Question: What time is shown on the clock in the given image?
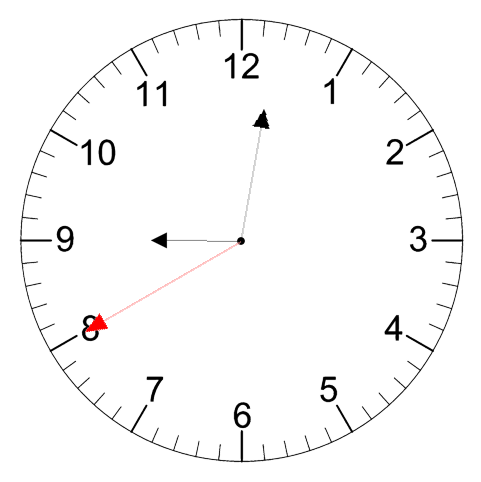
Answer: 09:01:40